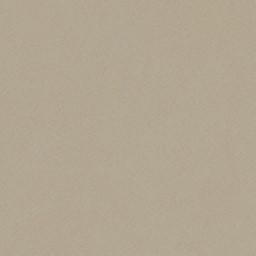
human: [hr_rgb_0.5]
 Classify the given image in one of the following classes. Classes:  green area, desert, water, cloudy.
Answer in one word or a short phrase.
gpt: desert